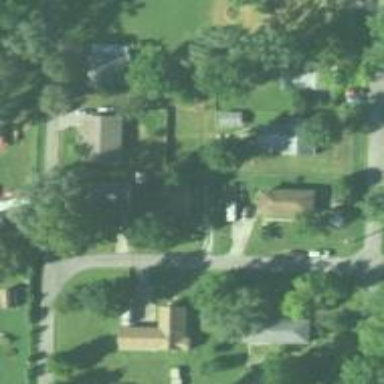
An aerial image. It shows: Driveway.